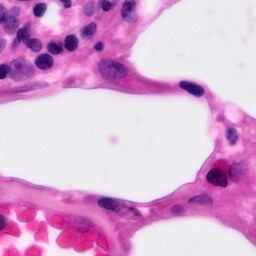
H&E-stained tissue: Pancreatic